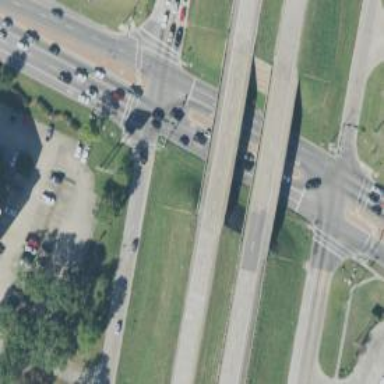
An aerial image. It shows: Primary highway bridge on expressway.